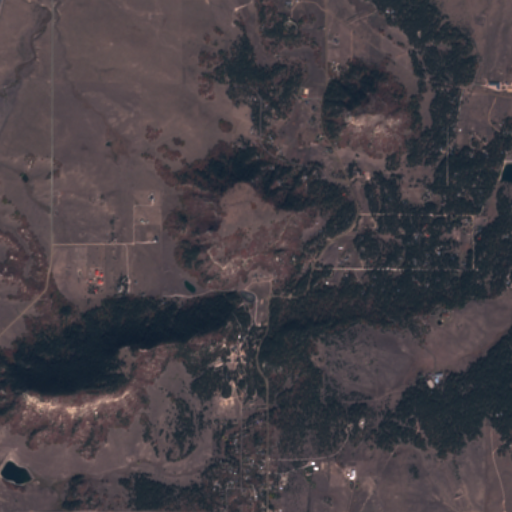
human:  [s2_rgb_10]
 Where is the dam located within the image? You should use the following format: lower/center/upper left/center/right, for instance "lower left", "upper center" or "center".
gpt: The dam is located in the lower left of the image.
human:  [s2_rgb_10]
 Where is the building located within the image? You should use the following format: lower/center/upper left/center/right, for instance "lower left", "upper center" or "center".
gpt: The building is located in the lower center of the image.
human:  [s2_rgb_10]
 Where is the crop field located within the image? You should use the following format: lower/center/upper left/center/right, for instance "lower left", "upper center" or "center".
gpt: There is no crop field in the image.